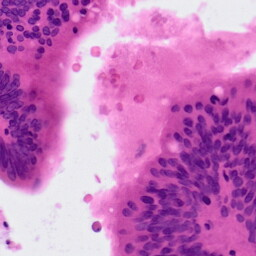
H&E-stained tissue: Colon